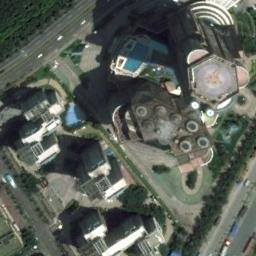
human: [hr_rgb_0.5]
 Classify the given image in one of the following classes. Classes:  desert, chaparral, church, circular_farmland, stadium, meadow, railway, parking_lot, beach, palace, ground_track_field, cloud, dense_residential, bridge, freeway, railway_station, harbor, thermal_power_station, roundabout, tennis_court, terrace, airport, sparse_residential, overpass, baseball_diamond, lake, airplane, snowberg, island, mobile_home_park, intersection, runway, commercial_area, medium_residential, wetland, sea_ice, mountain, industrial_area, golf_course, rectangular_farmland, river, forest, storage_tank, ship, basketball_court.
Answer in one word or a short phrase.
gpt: commercial_area